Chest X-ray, PA view. Patient: 25 years old, sex M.
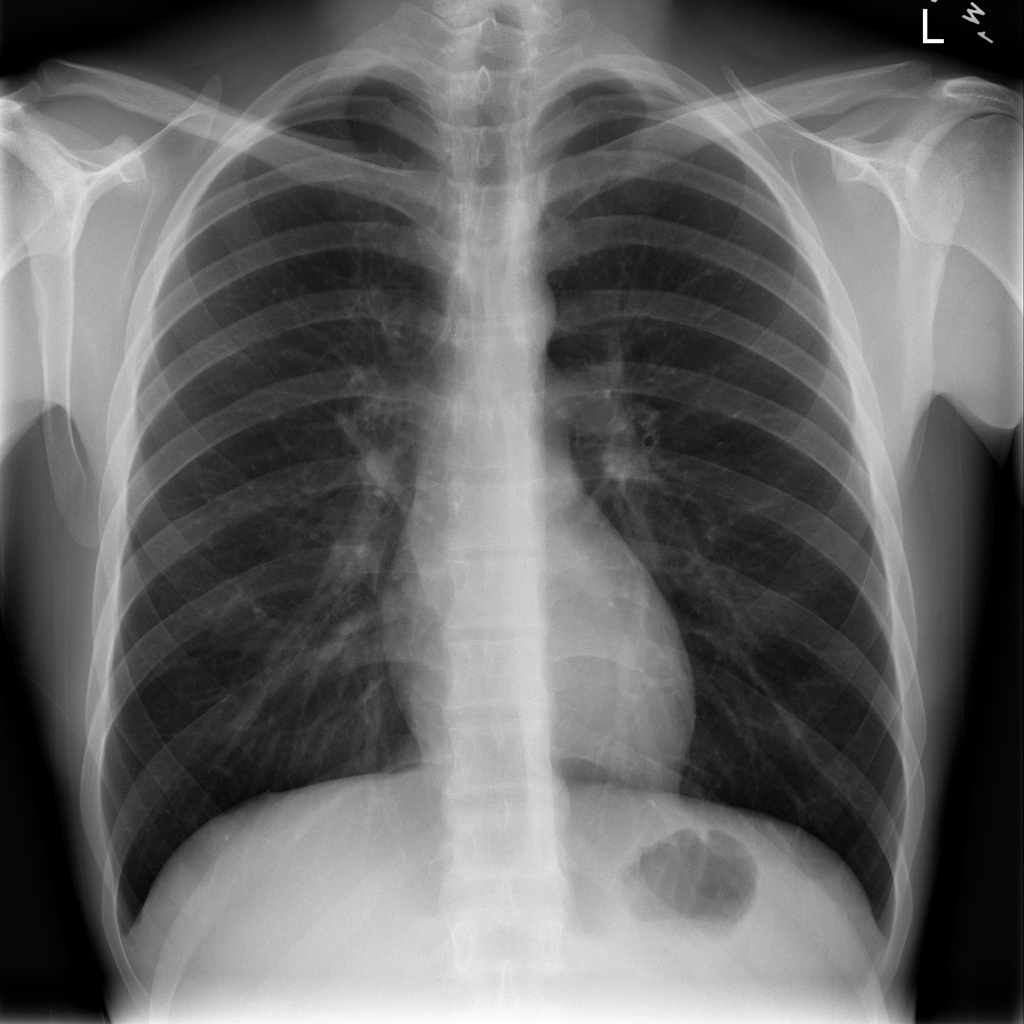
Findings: No Finding